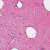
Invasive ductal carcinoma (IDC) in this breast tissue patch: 0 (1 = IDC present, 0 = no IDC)